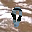
Label: 0